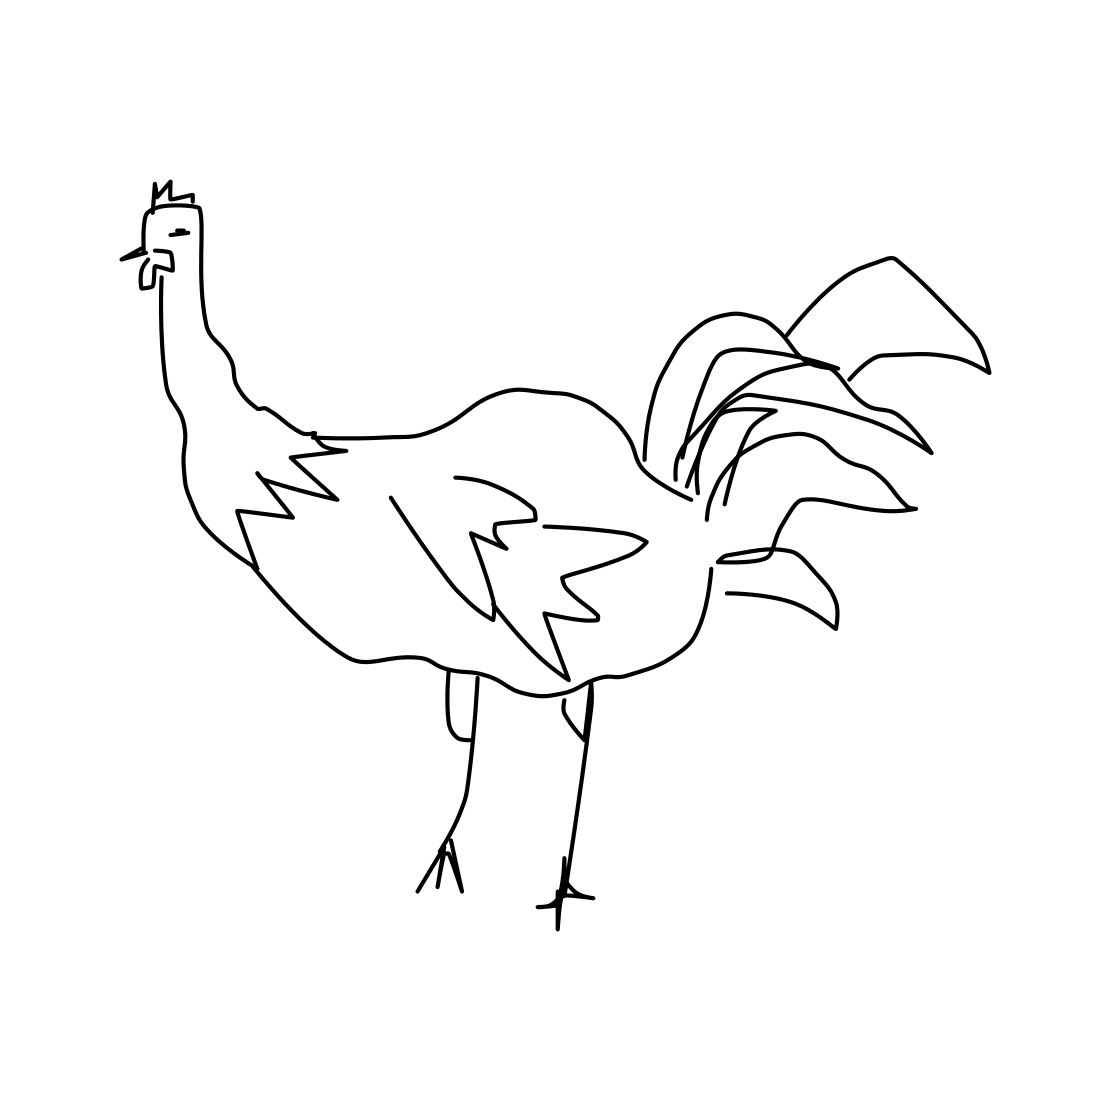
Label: rooster